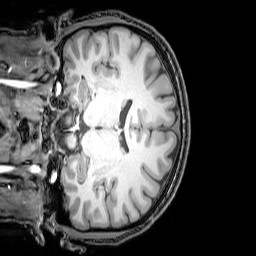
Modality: T1w
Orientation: coronal
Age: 24
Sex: male
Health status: healthy
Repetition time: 0.081 s
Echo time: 0.037 s